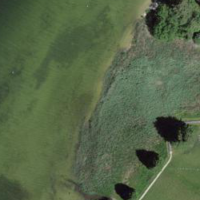
EUNIS habitat code: 14
Species observed at this site:
Astrantia major